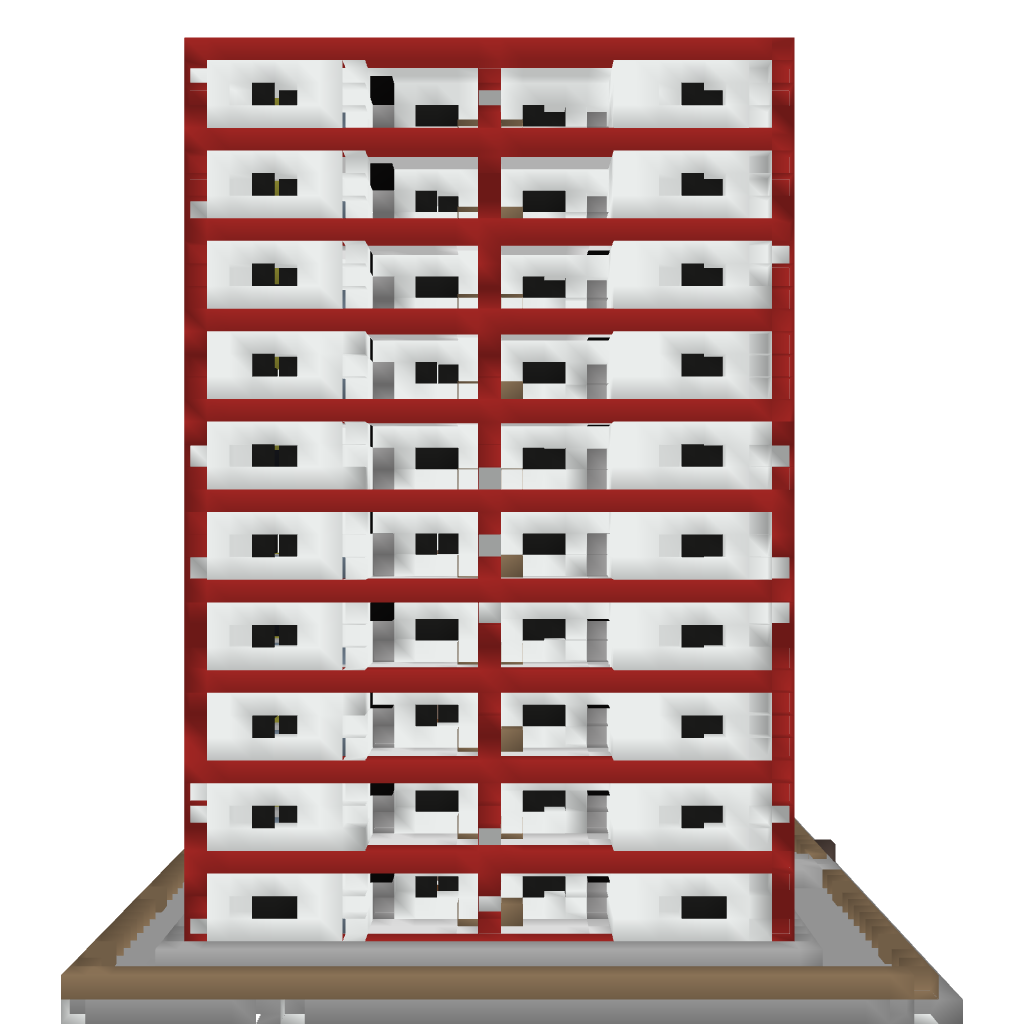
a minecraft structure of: Apartment House